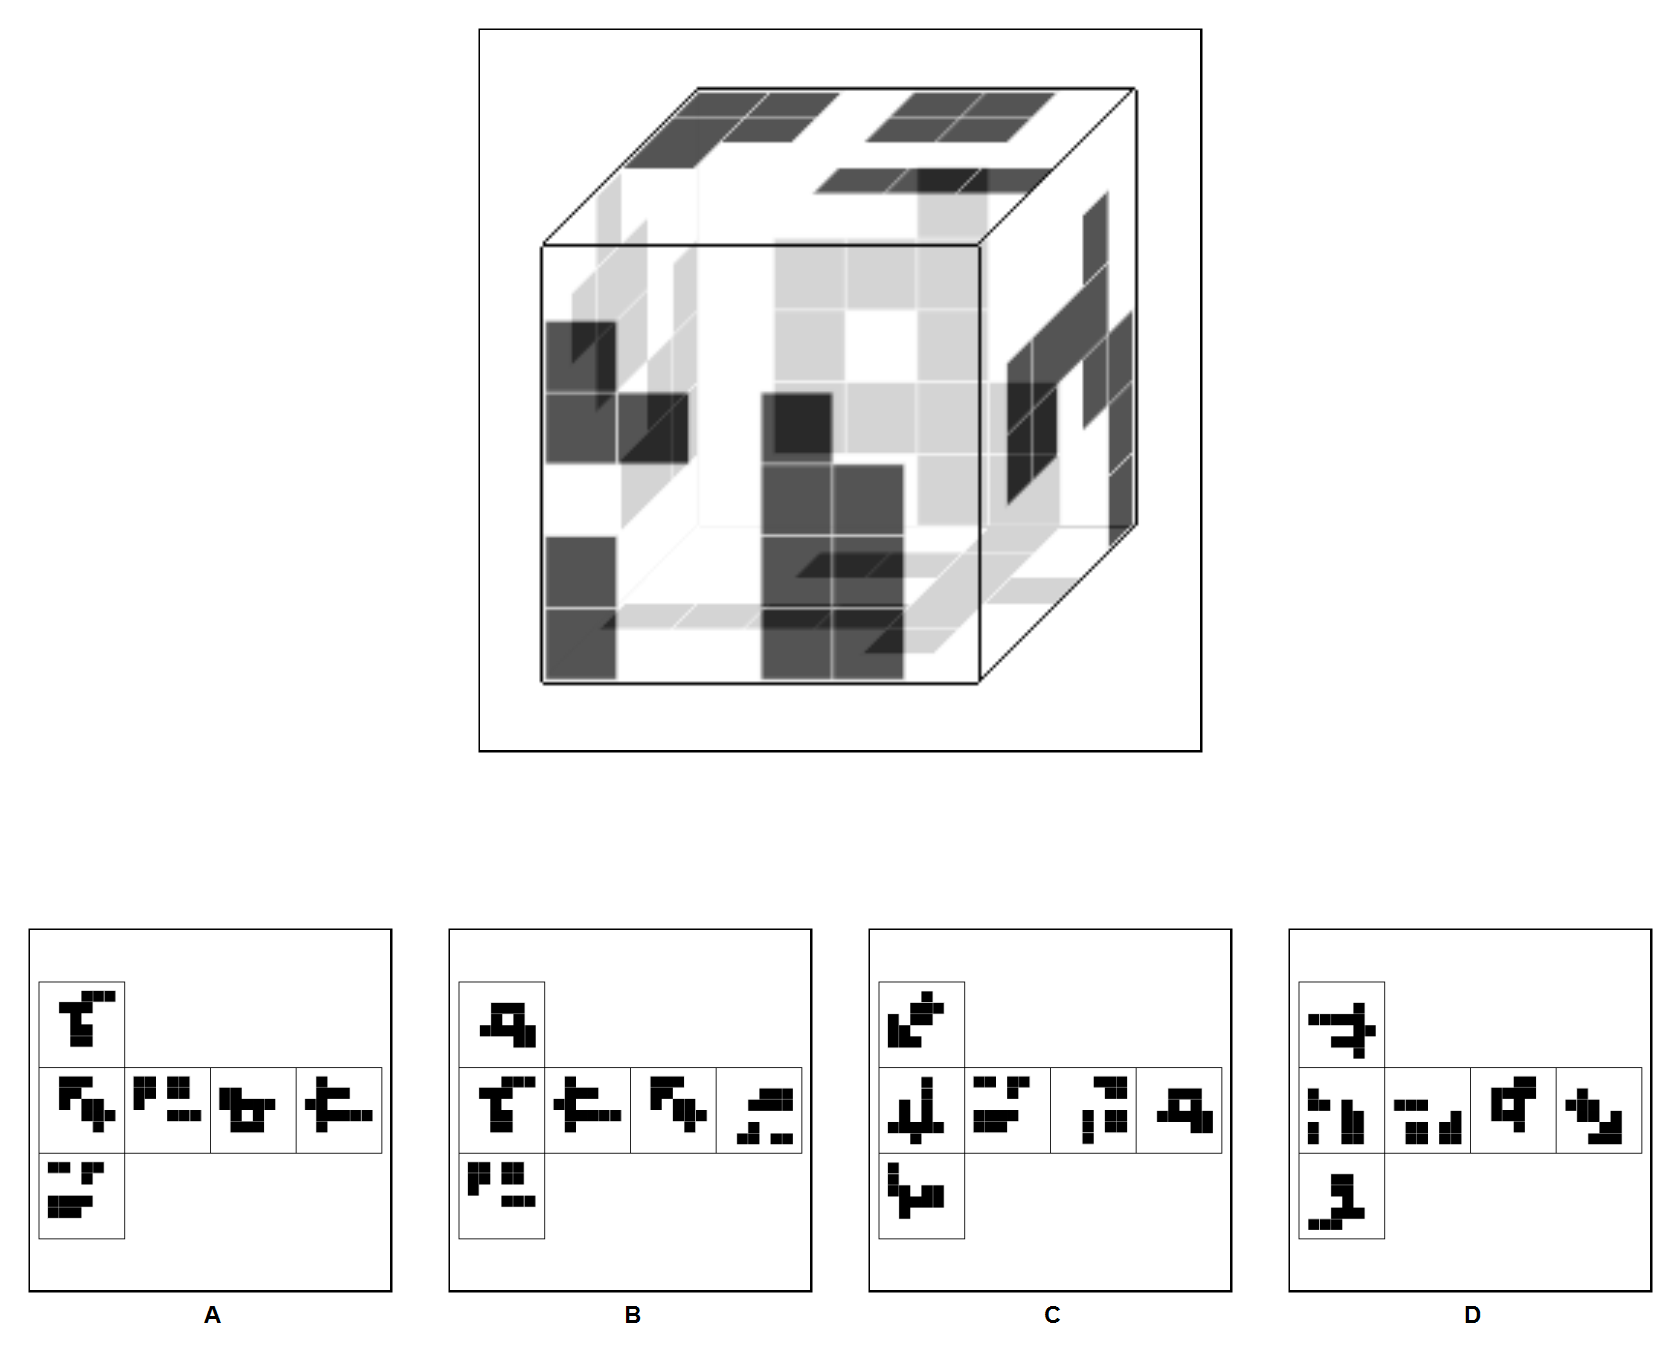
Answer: C